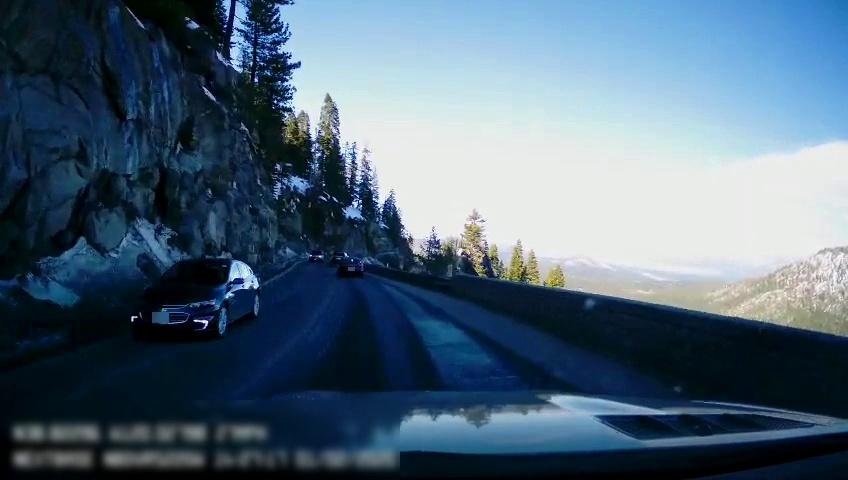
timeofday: Day
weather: Sunny
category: Drivable Space
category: Vehicles | Car
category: Vehicles | SUV
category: Vehicles | Car
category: Lanes | Opposite Lane